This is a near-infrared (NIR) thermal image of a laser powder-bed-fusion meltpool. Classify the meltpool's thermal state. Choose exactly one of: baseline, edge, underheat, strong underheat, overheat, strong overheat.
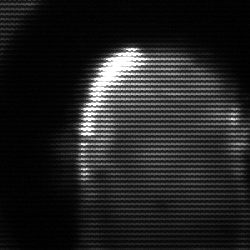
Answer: baseline